Question: Whenever a user Likes/Comments on a page of my website, and it subsequently appears in their timeline as a post, the image/icon that appears with the post is one of the social icons from said page (i,e the StumbleUpon/Tweet icon) and not the preview image.
Is there a way to set the preview image that appears with the timeline post when a user Likes/Comments on a page?
Here's an example of what I am referring to (in this case with a StumbleUpon icon from the page):

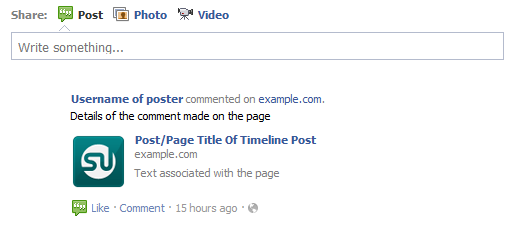
Answer: Have you specified tag in head of your page.
'''
<meta property="og:image" content="tag value"/>
'''
where "og:image" is the URL to an image that represents the entity. Images must be at least 50 pixels by 50 pixels. Square images work best, but you are allowed to use images up to three times as wide as they are tall.
This image is pulled from the website on Facebook page when a user likes or comments on your website where like button is placed